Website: bh-photo
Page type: customer-info-address
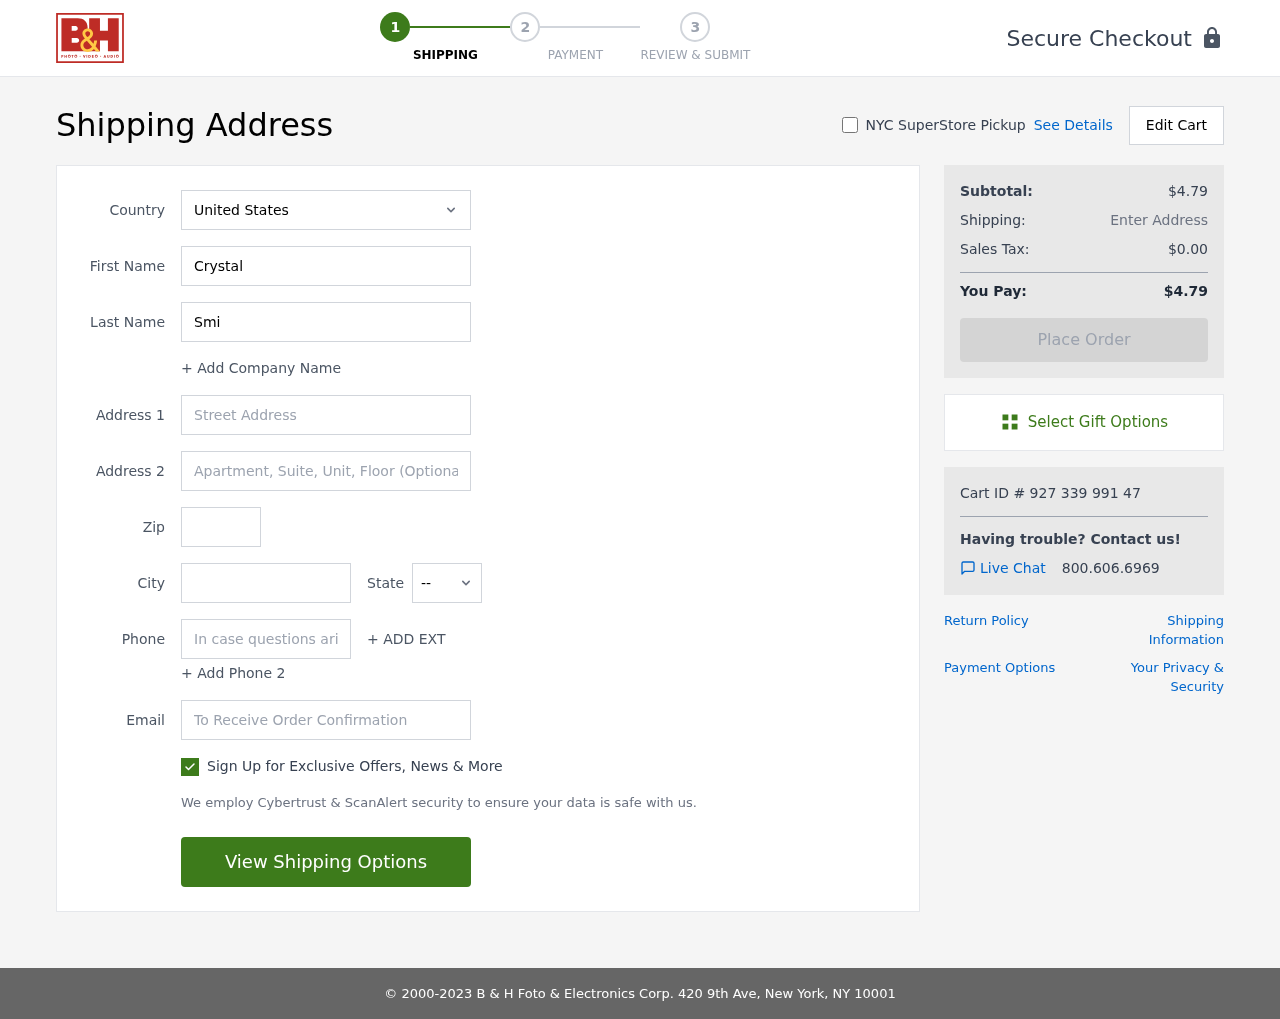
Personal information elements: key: PII_CITY
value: Sarahland
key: PII_COUNTRY
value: United States
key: PII_EMAIL
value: crystalsmith@hotmail.com
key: PII_FIRSTNAME
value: Crystal
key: PII_LASTNAME
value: Smith
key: PII_PHONE
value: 8277867615
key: PII_POSTCODE
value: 51712
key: PII_STATE_ABBR
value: MS
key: PII_STREET
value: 384 Philip Road
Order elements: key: ORDER_SUBTOTAL
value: $4.79
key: ORDER_TAX
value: $0.00
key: ORDER_TOTAL
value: $4.79
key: ORDER_ID
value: Cart ID # 927 339 991 47